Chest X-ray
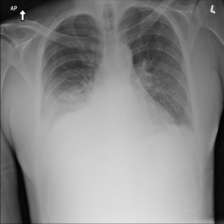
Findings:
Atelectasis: negative
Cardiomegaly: negative
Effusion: negative
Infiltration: negative
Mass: negative
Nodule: negative
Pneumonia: negative
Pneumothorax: negative
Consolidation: negative
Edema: negative
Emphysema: negative
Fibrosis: negative
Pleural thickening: negative
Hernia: negative